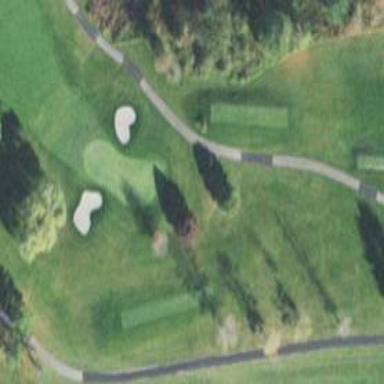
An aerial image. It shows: Golf hole.